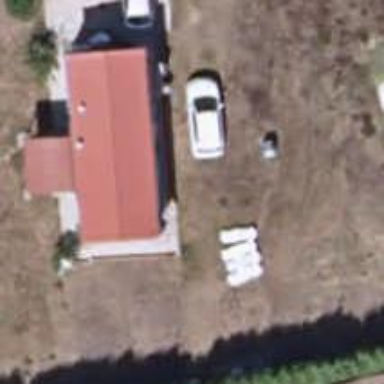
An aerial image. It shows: Simple and straightforward house.